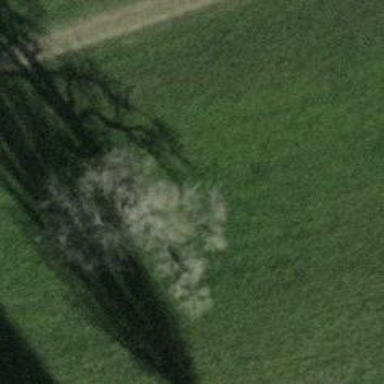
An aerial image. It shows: Single tag "natural: tree."